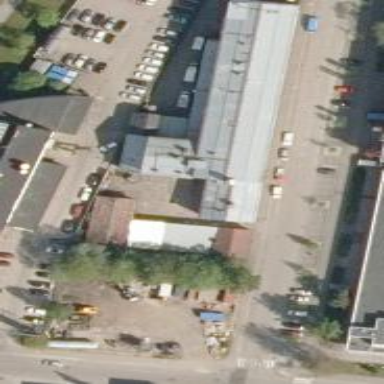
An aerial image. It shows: Industrial building.